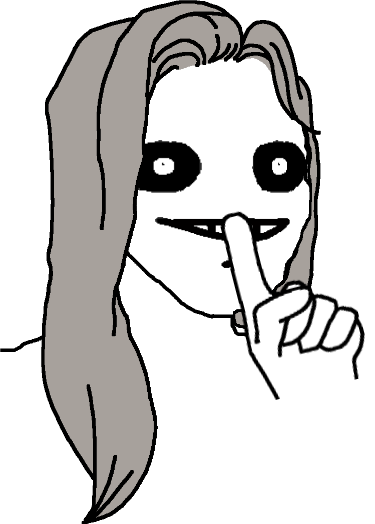
Label: 5_Oomer